Question: I add repository to my pom.xml exactly like tihs:
'''
<repository>
<id>prime-repo</id>
<name>PrimeFaces Maven Repository</name>
<url>http://repository.primefaces.org</url>
<layout>default</layout>
</repository>
</repositories>
'''
Then, I start to write:
'''
<dependency>
<groupId>org.prime</groupId>
</dependency>
'''
But in the groupID, only org.primefaces.extensions are available ! Not just org.primefaces. Intellij IDEA shows this.

When I add this repo to nexus below, it says no repository was found on that URL. I am using latest Maven 3.1.0 downloaded today.
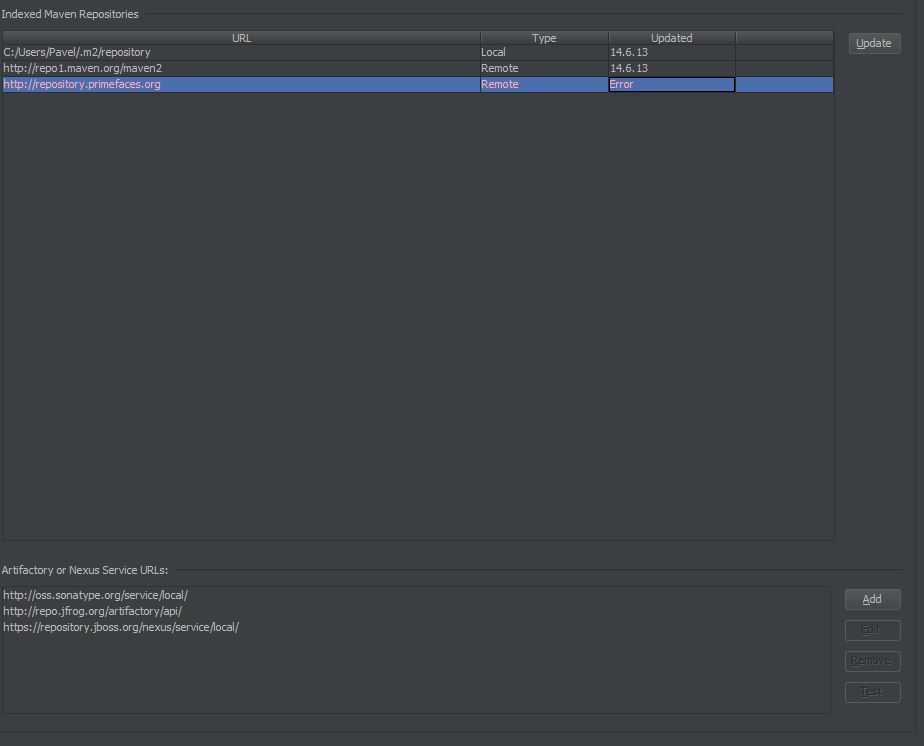
Answer: The groupID you are using is wrong.
Edit POM file manually and add following.
'''
<repository>
<id>prime-repo</id>
<name>PrimeFaces Maven Repository</name>
<url>http://repository.primefaces.org</url>
<layout>default</layout>
</repository>
<dependency>
<groupId>org.primefaces</groupId>
<artifactId>primefaces</artifactId>
<version>3.5</version>
</dependency>
'''